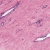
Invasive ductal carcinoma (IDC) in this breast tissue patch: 1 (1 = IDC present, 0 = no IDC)